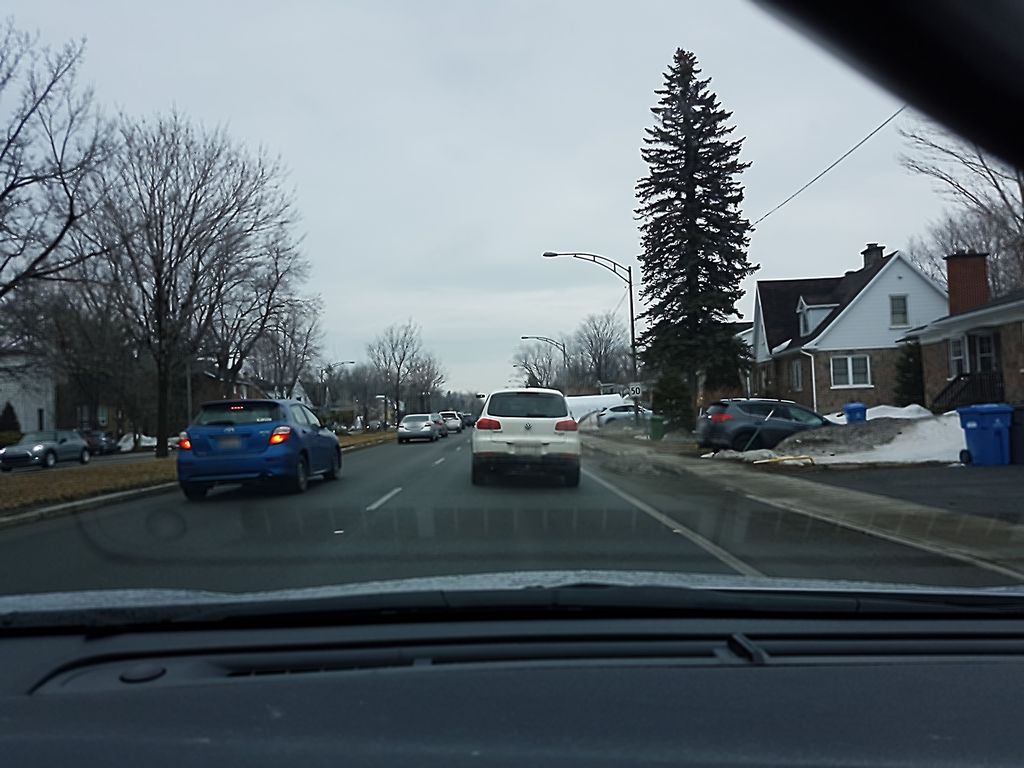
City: quebec_city